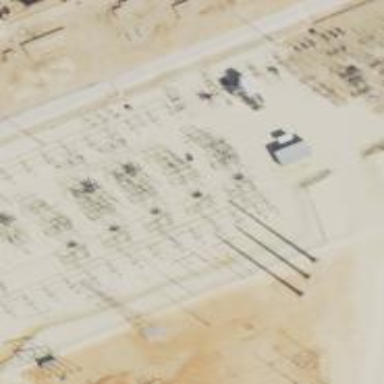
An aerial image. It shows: Switch for power supply.